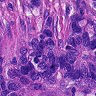
Metastatic tissue present: yes